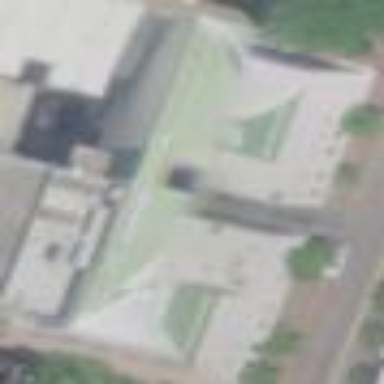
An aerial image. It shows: Museum and arts center housed in building.